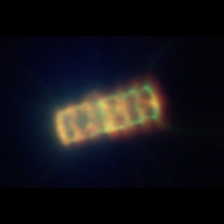
Taxon: Chaetoceros
Group: Diatoms